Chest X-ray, AP view. Patient: 35 years old, sex F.
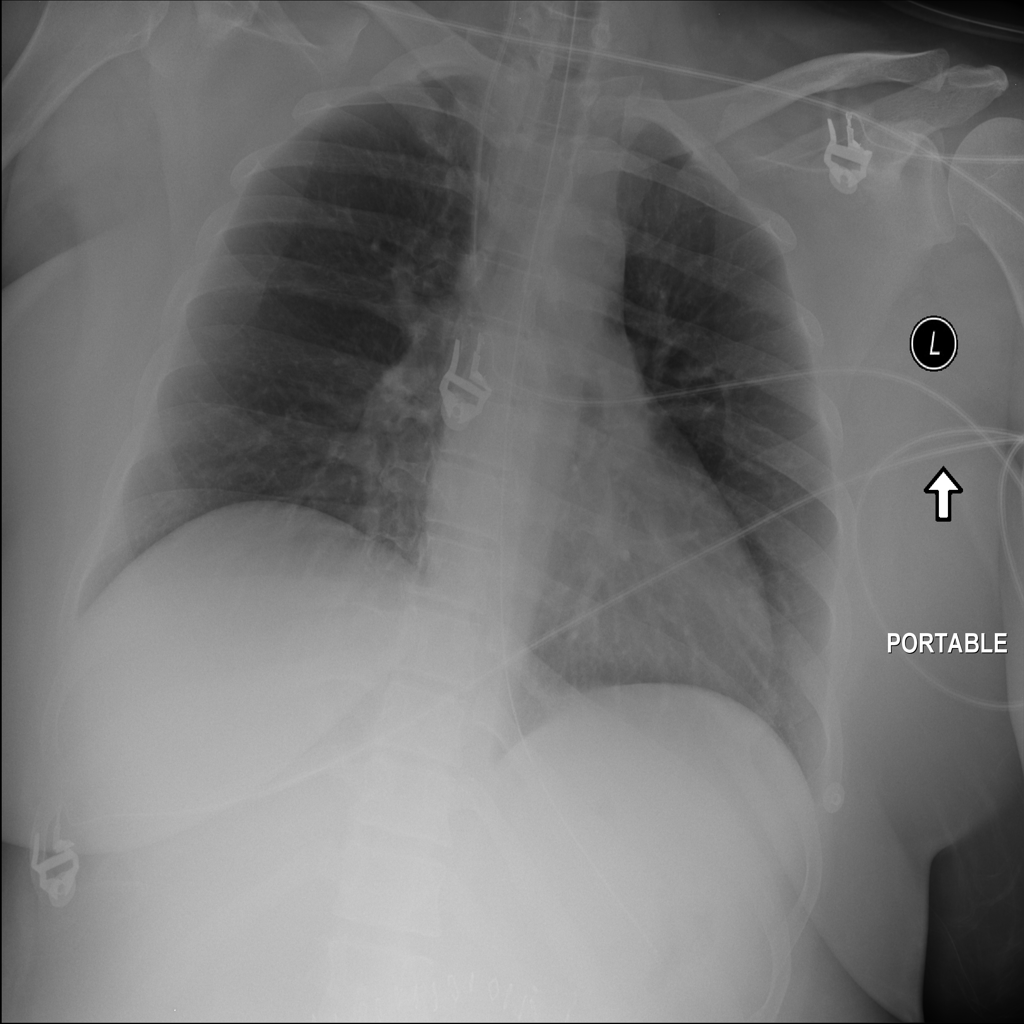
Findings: No Finding